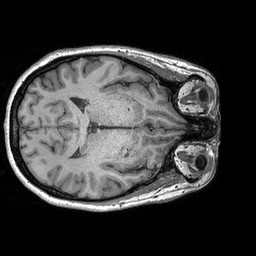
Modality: T1w
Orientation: axial
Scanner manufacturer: siemens
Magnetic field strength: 3 T
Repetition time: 2.3 s
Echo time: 0.00298 s